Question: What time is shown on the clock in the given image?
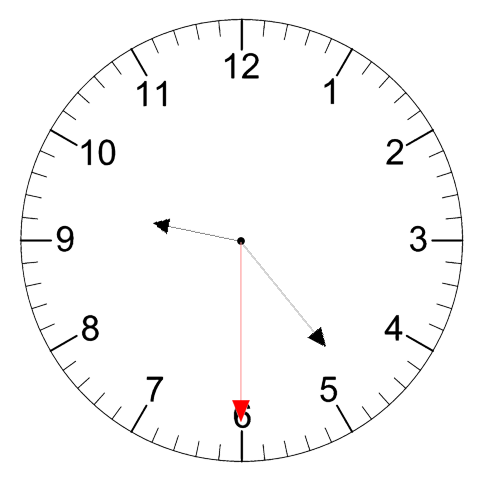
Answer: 09:23:30